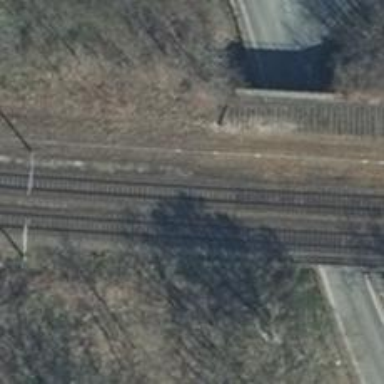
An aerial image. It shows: Bridge over railway with electrified contact lines.